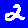
Digit: 2